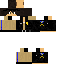
A female human skin with medium skin, wearing brown long hair dressed in a blue hoodie and black pants, featuring a closed mouth.